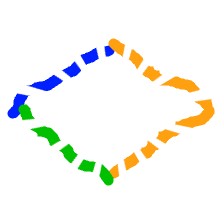
Shape: rhombus